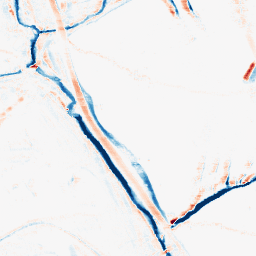
Category: morphological
Decomposition family: morphological_rect
Decomposition parameters: operation: average
width: 10
height: 5
Upsampling method: sinc_hamming
Upsampling parameters: scale: 2
kernel_size: 16
Upsampling scale: 2